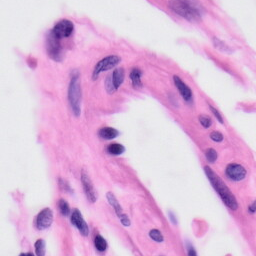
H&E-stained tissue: Skin